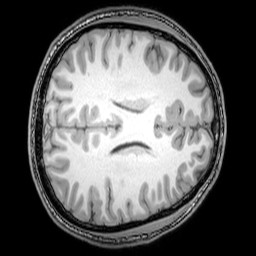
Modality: T1w
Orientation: axial
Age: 22
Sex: male
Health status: healthy
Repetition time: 0.081 s
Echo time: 0.037 s